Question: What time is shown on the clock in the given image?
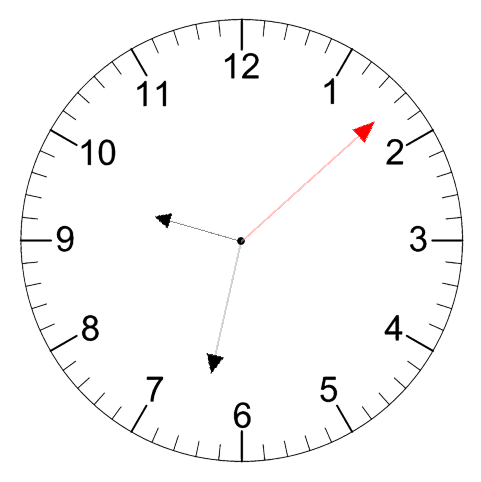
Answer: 09:32:08